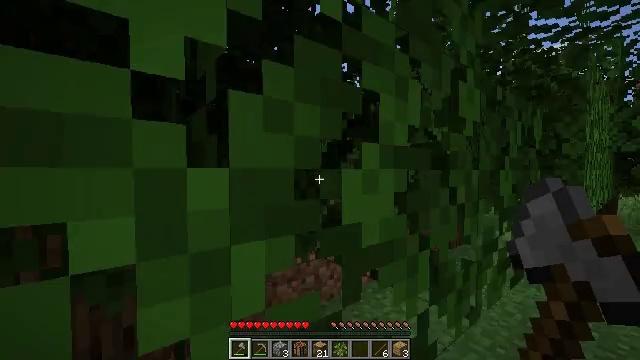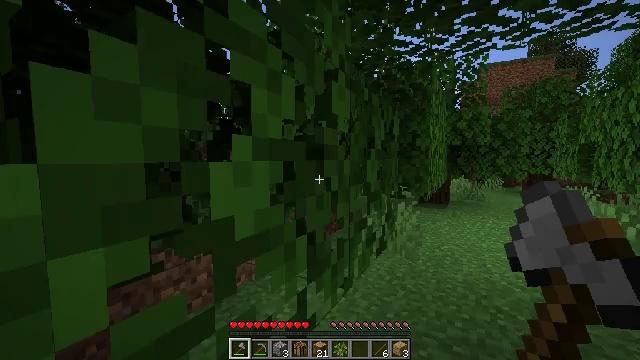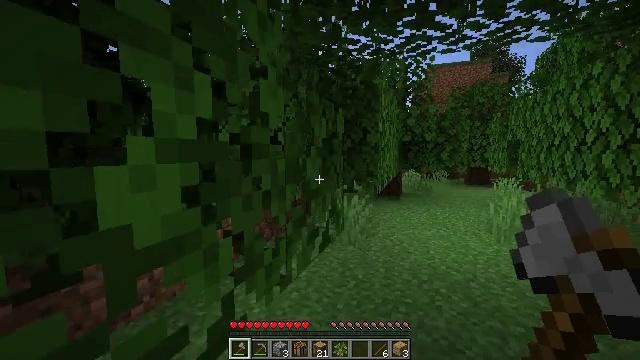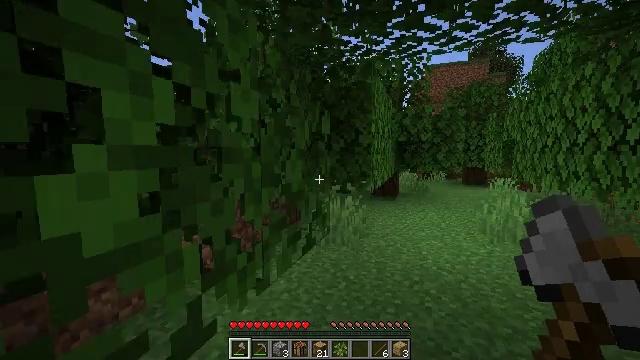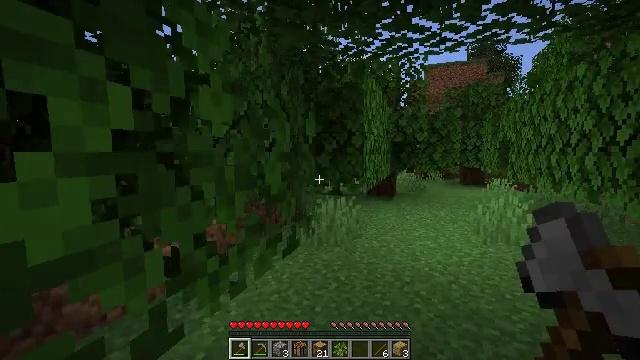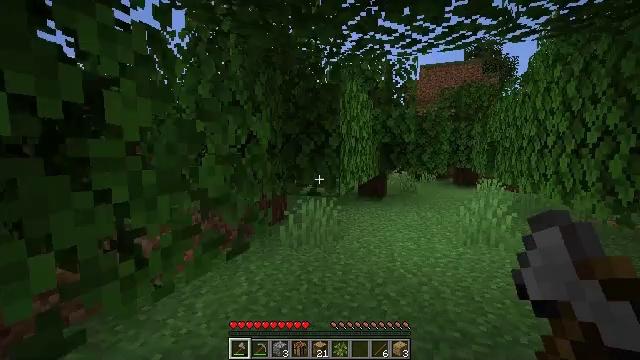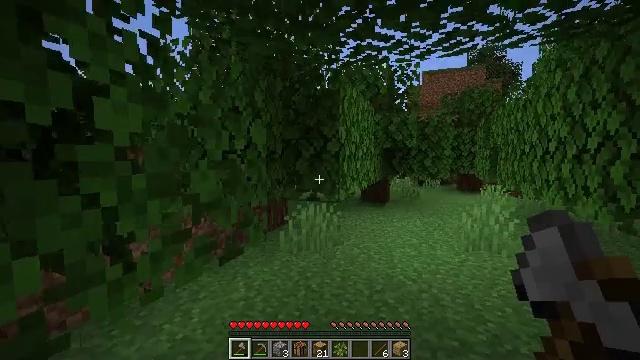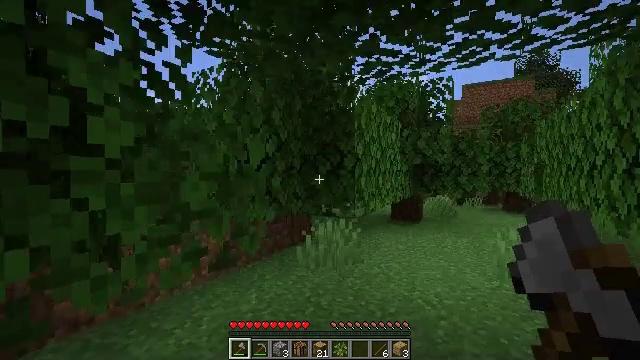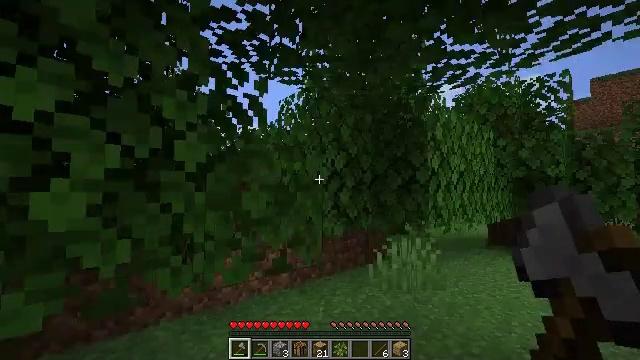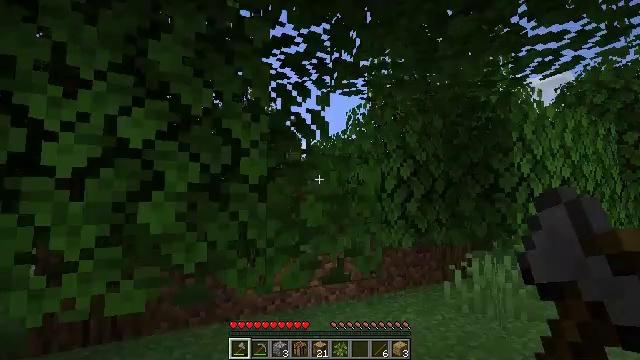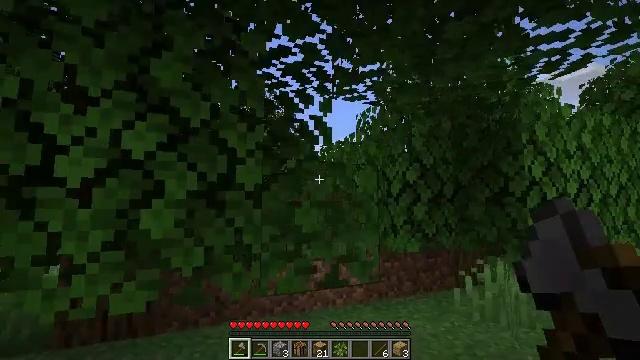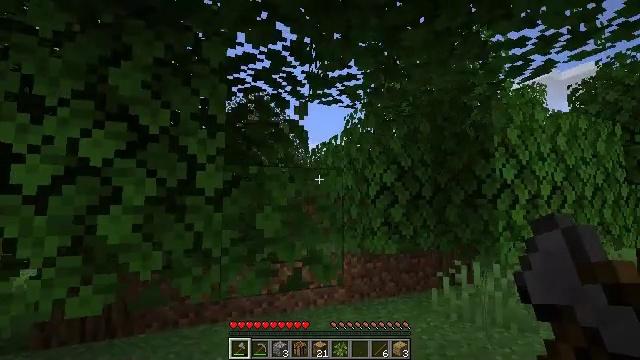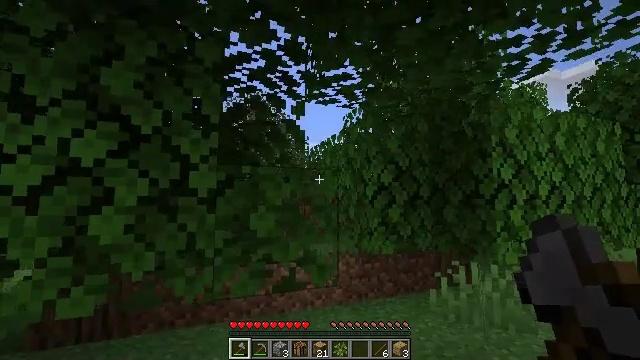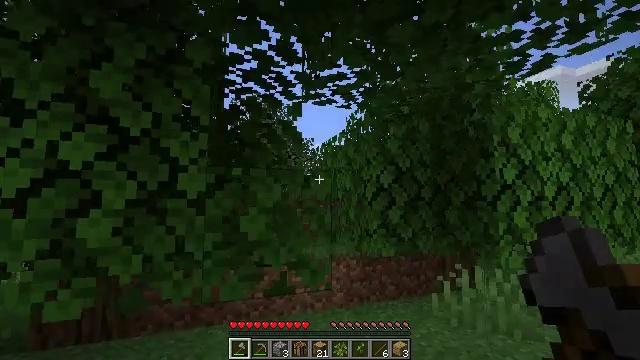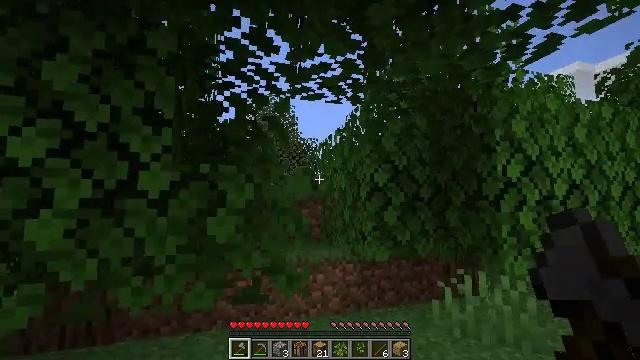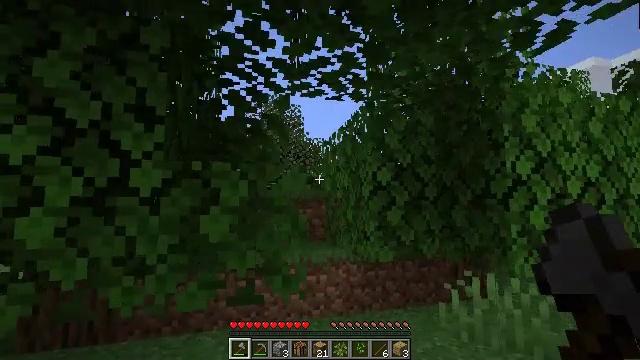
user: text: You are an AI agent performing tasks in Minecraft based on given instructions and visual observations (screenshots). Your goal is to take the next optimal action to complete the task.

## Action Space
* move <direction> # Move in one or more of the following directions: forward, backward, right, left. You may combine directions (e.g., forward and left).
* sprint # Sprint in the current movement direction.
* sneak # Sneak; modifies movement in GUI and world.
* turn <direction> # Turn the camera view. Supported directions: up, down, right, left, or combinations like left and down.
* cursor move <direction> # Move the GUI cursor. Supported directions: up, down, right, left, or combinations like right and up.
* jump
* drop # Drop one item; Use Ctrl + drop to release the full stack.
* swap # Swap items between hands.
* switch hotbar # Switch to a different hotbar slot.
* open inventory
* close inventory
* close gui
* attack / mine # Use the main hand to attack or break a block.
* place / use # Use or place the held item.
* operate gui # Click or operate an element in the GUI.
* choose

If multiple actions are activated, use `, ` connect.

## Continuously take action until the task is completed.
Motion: motion action
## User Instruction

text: Kill aquatic mobs.
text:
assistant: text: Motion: move right, turn right and down
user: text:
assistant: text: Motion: move right, turn right and down
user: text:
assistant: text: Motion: move right
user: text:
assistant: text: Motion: move right
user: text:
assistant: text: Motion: move right
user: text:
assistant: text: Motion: move right, turn up
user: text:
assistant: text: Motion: move right, turn left and up
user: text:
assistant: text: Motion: move right, turn left and up
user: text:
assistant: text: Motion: move right, turn left and up
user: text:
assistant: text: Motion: move right, turn left
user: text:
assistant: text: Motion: move right
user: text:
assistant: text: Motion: move forward and move right
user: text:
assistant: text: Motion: move forward and move right, turn left
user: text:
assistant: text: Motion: move forward and move right, turn left
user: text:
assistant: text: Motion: move forward and move right, turn left
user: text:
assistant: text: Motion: move forward and move right, turn left
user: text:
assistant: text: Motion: move forward and move right, turn left and down
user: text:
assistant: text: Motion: move forward and move right, turn left and down
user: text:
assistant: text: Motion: move forward and move right, sprint, turn left, attack / mine
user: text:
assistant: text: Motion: move forward and move right, sprint, attack / mine
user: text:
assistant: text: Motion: move forward and move right, sprint, attack / mine
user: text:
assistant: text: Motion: move forward, attack / mine
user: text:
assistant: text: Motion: attack / mine
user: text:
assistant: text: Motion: attack / mine
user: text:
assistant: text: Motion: attack / mine
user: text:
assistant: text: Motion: move forward, attack / mine
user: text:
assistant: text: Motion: move forward, sprint, attack / mine
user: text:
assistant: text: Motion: move forward, sprint
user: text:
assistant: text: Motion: move forward, sprint, turn left and up
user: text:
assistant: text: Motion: move forward, sprint, turn left and up